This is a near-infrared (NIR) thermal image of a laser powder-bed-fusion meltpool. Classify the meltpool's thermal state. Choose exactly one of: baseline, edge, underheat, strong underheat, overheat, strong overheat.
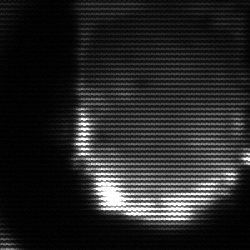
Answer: baseline